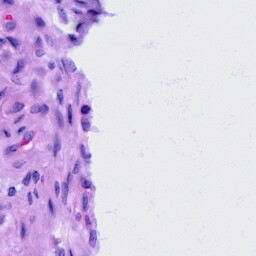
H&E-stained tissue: Cervix